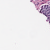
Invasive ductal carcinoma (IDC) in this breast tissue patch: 0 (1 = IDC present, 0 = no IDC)